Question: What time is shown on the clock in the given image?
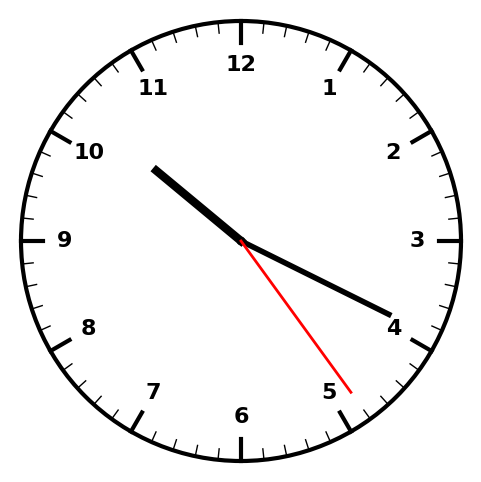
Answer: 10:19:24